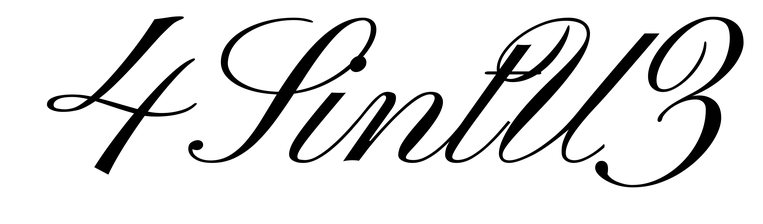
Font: PinyonScript-Regular